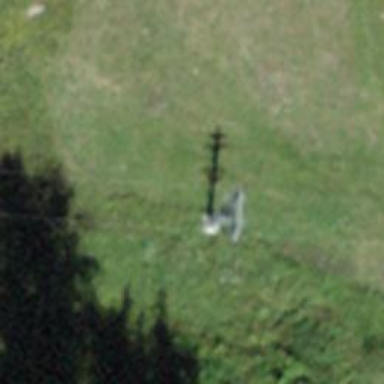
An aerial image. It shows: Pylon used for aerialway.